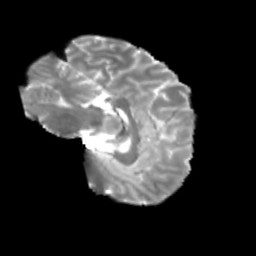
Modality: T2w
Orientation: sagittal
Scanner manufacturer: siemens
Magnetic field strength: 3 T
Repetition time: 4 s
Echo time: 0.0594 s